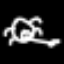
Label: frog